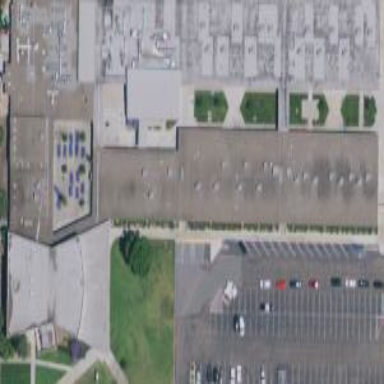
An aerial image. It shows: Education building.